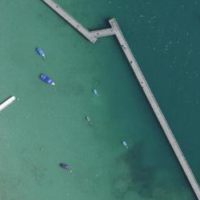
EUNIS habitat code: 14
Species observed at this site:
Tachybaptus ruficollis
Certhia brachydactyla
Corvus corone
Podiceps cristatus
Fulica atra
Alcedo atthis
Larus marinus
Chroicocephalus ridibundus
Larus michahellis
Gallinula chloropus
Cygnus olor
Ardea alba
Gavia immer
Erithacus rubecula
Pica pica
Phoenicurus ochruros
Columba livia
Motacilla cinerea
Cyanistes caeruleus
Anas platyrhynchos
Sturnus vulgaris
Troglodytes troglodytes
Larus canus
Aythya ferina
Phalaropus fulicarius
Chloris chloris
Aythya fuligula
Passer domesticus
Fringilla coelebs
Turdus merula
Phalacrocorax carbo
Mareca strepera
Parus major
Mergus merganser
Larus argentatus
Regulus regulus
Motacilla alba